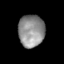
Tissue: skin
Cell type: Epithelial cells
Senescence score: 0.2188
Nuclear area (px): 821
Mean DAPI intensity: 143.063